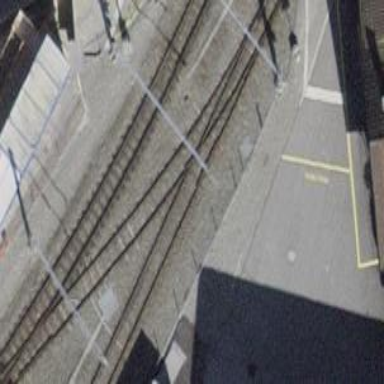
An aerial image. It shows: Narrow-gauge railway siding with electrified contact line. The siding has one track.